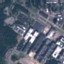
Land use / land cover: Industrial